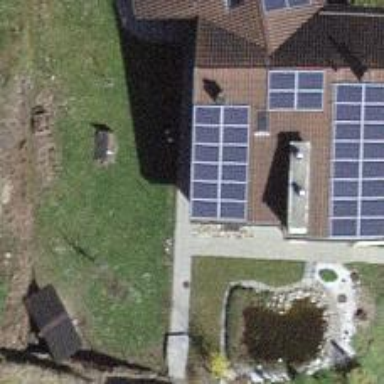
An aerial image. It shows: Solar power generator using photovoltaic method with solar photovoltaic panel types.